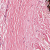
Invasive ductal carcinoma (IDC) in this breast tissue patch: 0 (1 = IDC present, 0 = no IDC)